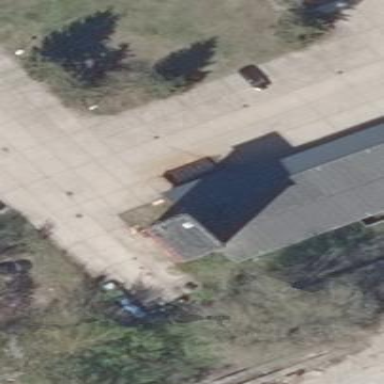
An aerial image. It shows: View of roof of building.